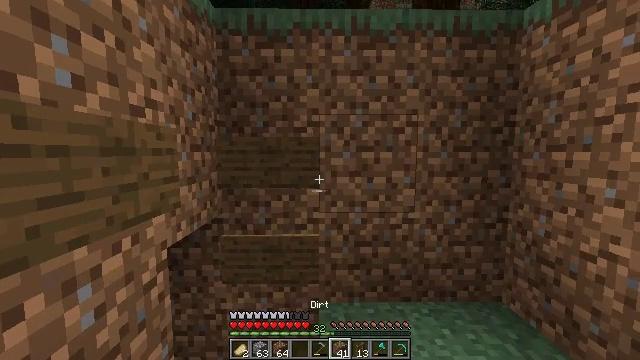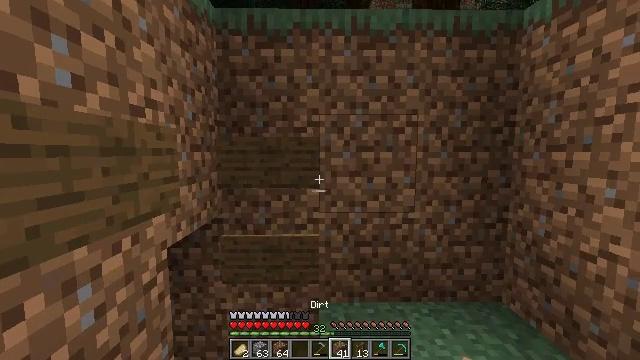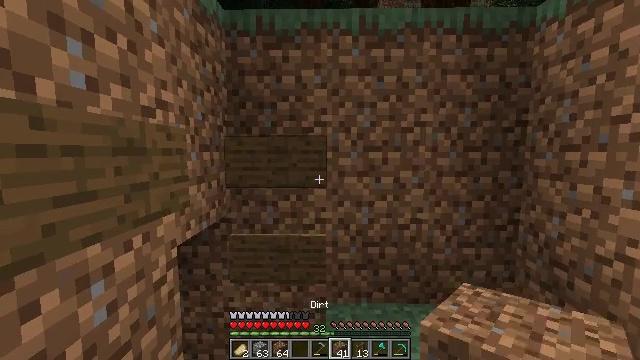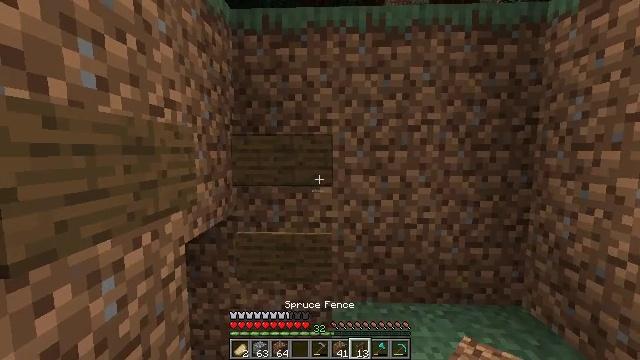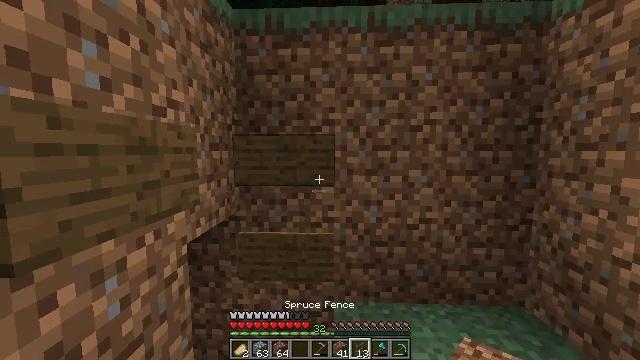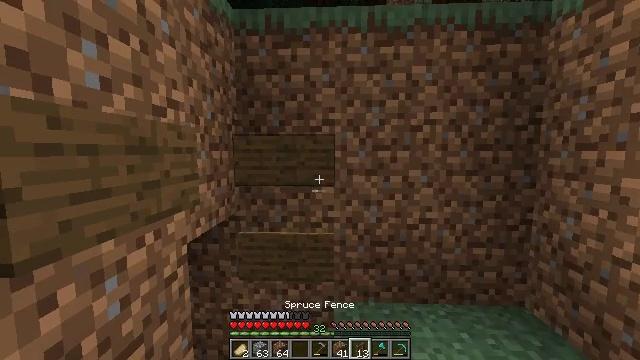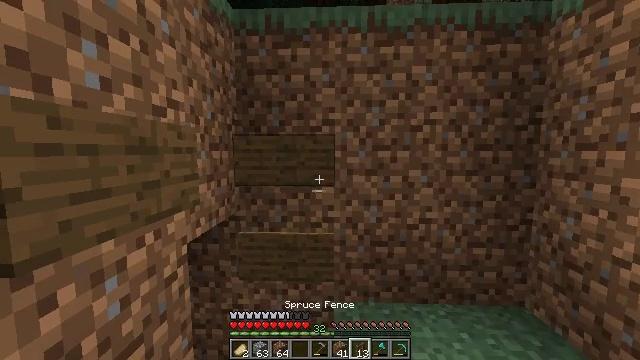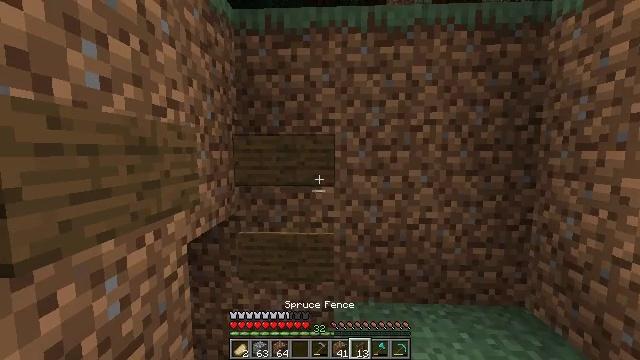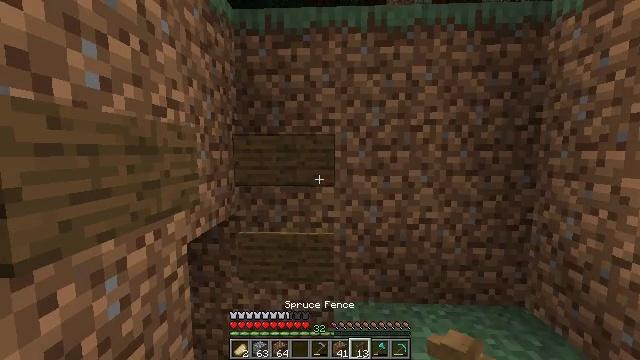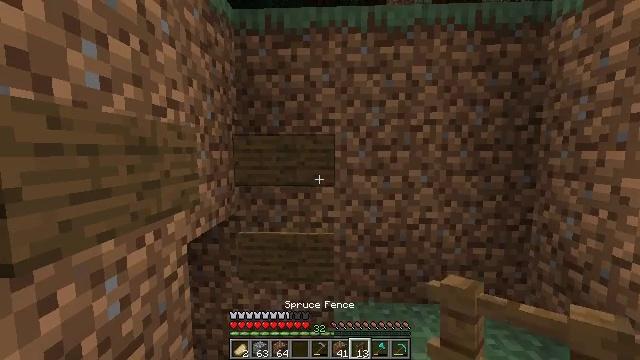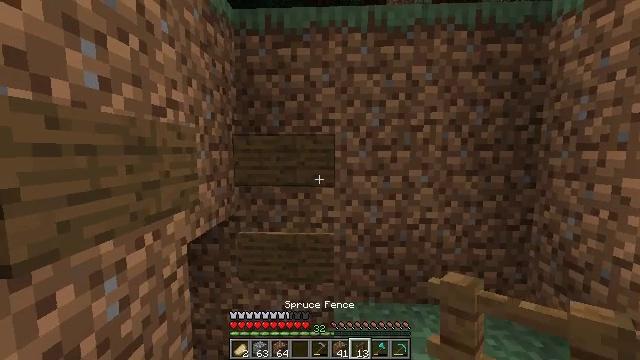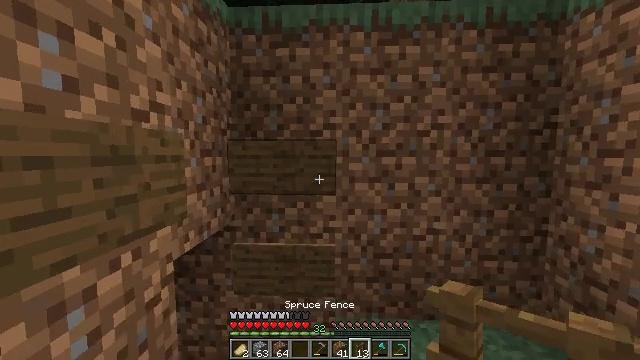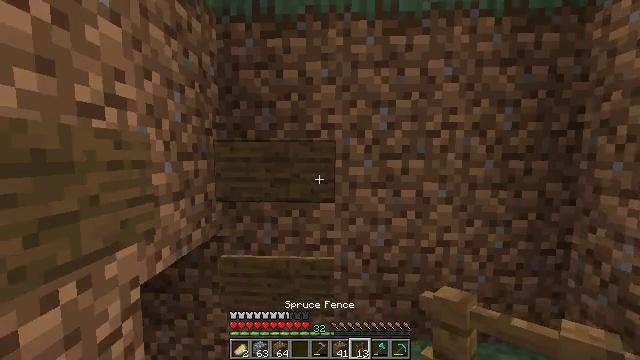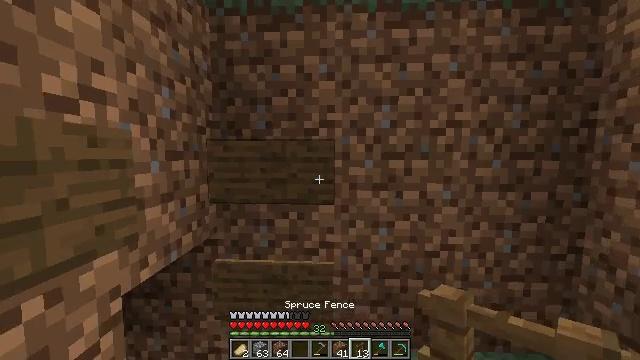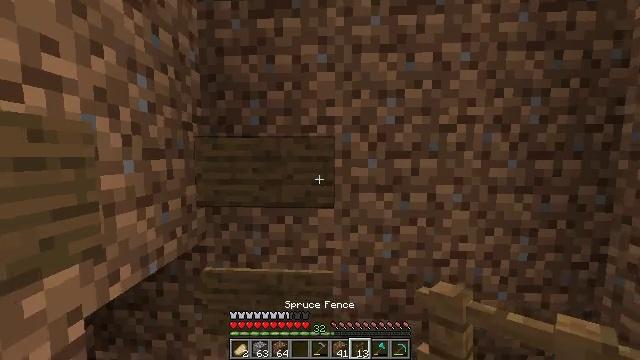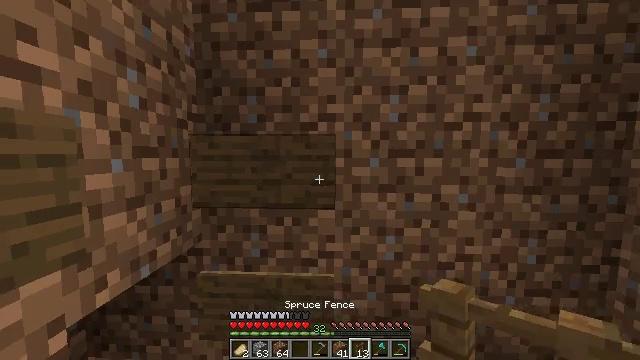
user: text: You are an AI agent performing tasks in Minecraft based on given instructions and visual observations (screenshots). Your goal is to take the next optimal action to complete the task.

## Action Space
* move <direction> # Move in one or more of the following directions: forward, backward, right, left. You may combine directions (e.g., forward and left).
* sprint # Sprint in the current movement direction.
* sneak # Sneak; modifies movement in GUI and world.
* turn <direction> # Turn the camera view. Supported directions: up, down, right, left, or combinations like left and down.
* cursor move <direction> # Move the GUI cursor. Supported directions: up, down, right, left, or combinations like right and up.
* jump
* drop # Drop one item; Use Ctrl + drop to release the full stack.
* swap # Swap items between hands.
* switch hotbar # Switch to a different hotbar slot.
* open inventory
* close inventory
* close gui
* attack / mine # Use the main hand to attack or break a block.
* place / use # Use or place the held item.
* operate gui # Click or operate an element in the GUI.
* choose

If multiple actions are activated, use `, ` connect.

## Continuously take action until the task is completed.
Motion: motion action
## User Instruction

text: Get the spruce wall sign into your inventory.
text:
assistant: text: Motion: no_op
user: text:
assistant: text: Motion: turn left
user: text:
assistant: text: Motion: turn left
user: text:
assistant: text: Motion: no_op
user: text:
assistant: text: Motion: no_op
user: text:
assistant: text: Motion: no_op
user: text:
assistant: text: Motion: no_op
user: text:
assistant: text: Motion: no_op
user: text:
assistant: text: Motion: no_op
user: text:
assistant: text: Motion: move forward
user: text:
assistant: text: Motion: move forward
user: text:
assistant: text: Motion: move forward
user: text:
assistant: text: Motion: move forward
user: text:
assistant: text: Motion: no_op
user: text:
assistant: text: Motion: no_op
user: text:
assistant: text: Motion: no_op
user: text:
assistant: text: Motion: no_op
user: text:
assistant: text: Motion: no_op
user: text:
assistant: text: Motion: no_op
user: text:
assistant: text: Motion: no_op
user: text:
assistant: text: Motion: no_op
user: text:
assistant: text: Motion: no_op
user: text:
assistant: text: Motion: no_op
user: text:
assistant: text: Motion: attack / mine
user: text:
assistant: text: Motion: attack / mine
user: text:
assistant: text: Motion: attack / mine
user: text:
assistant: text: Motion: attack / mine
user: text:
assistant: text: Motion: attack / mine
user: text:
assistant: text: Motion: attack / mine
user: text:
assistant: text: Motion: attack / mine